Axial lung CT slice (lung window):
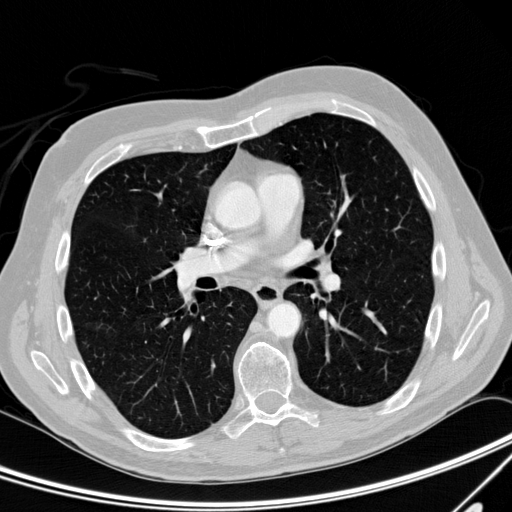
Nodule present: no